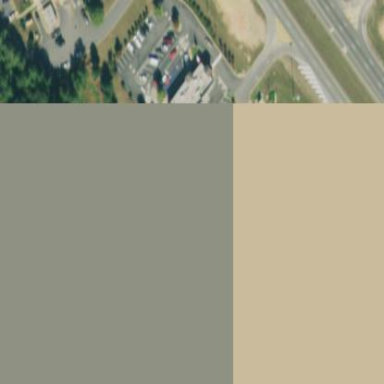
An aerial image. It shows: Car wash facility.